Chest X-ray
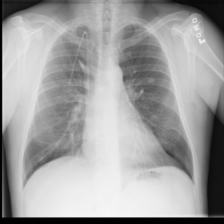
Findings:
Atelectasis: negative
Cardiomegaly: negative
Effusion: negative
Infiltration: negative
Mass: negative
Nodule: negative
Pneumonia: negative
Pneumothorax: negative
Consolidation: negative
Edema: negative
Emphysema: negative
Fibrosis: negative
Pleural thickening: negative
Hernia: negative